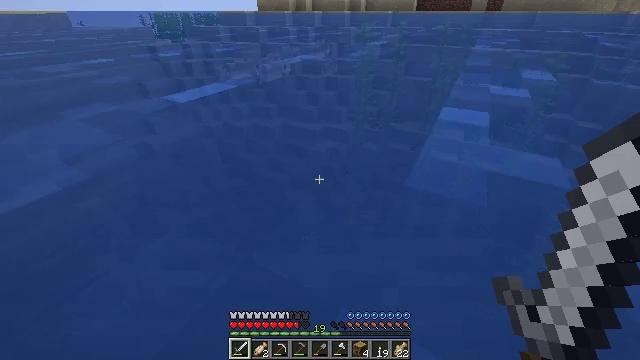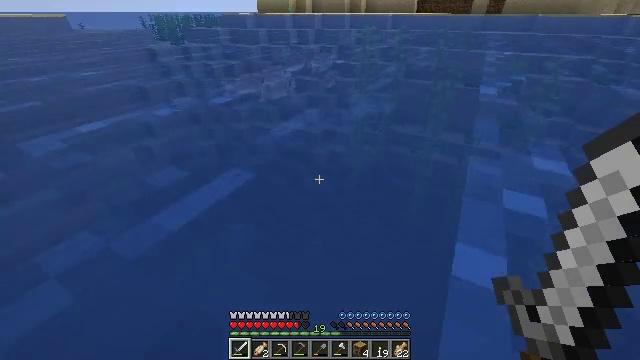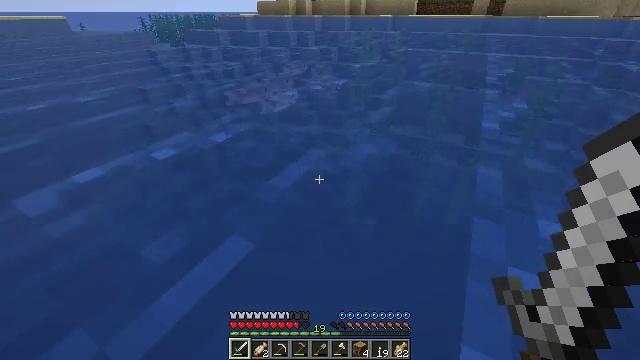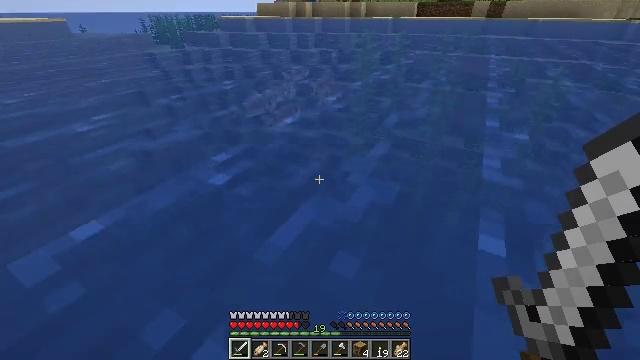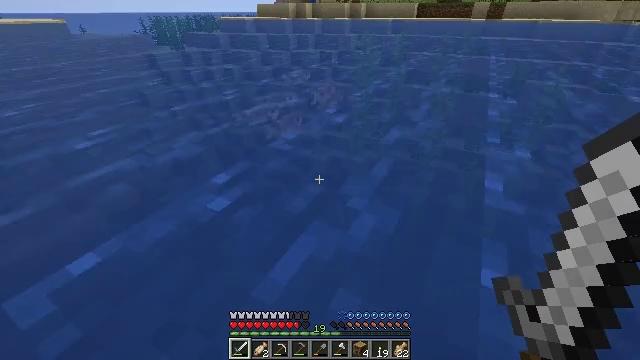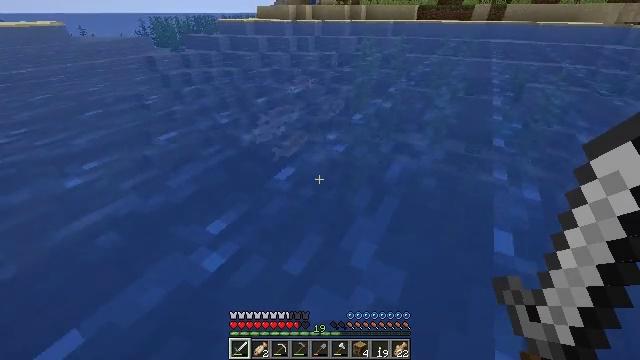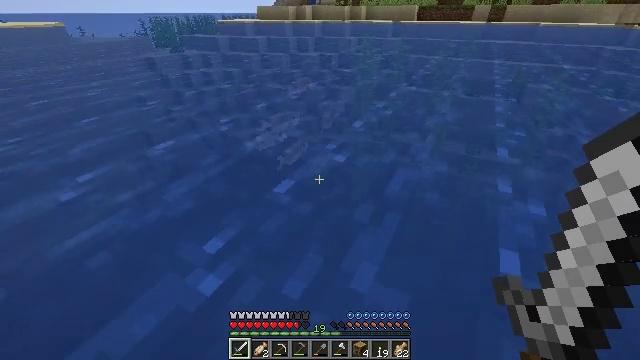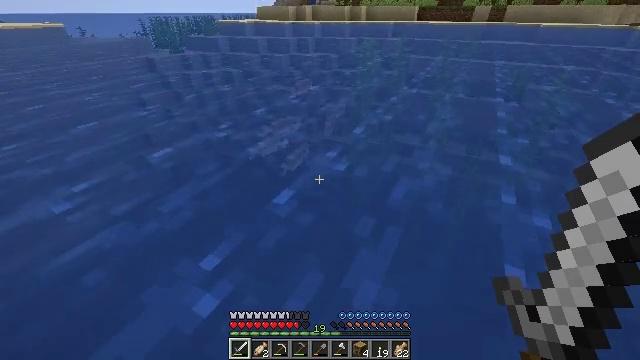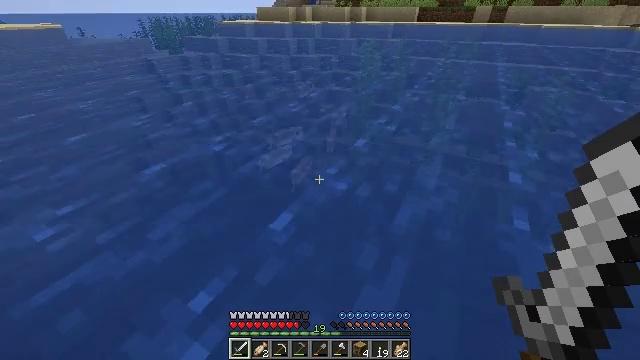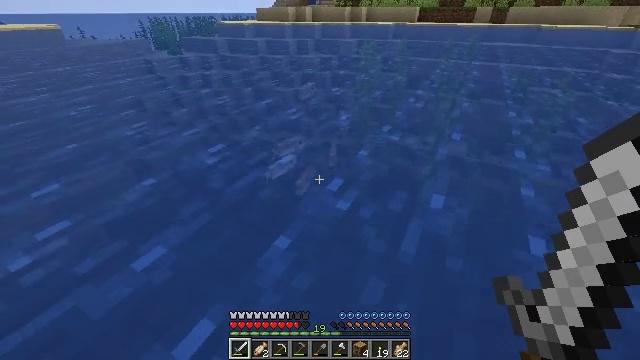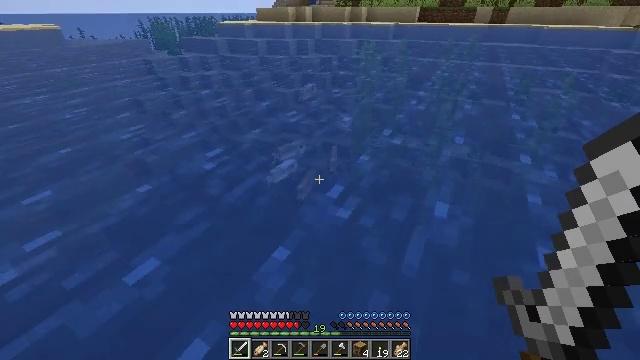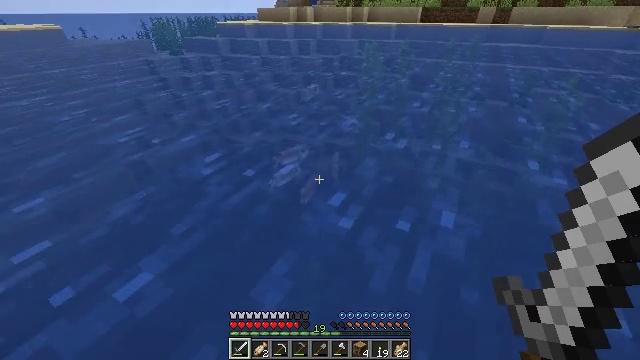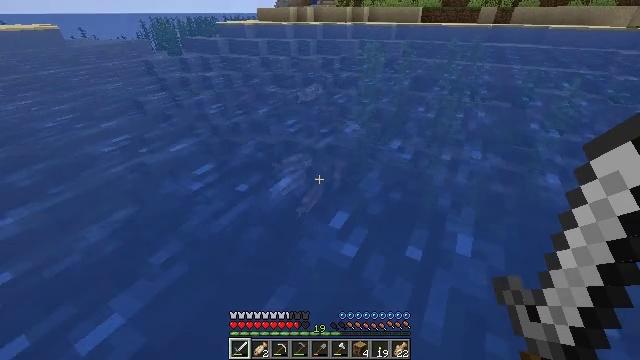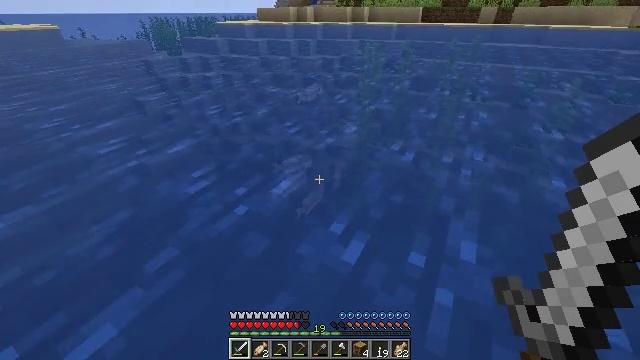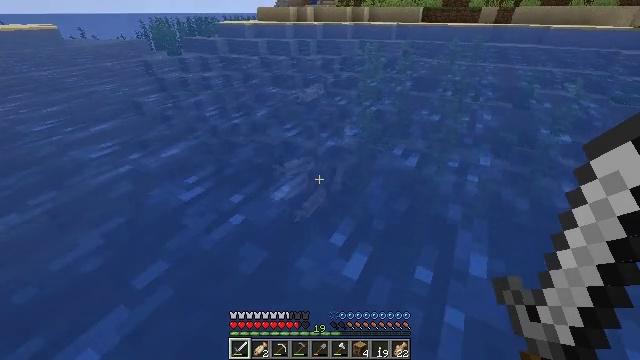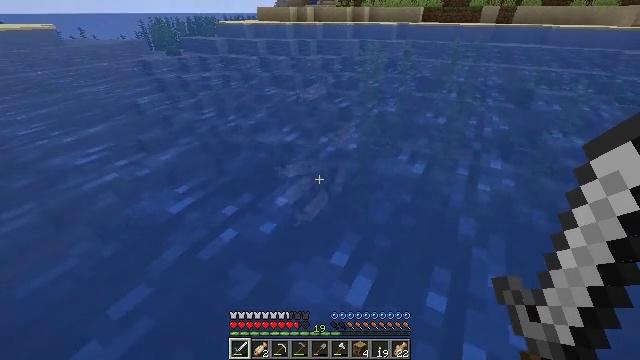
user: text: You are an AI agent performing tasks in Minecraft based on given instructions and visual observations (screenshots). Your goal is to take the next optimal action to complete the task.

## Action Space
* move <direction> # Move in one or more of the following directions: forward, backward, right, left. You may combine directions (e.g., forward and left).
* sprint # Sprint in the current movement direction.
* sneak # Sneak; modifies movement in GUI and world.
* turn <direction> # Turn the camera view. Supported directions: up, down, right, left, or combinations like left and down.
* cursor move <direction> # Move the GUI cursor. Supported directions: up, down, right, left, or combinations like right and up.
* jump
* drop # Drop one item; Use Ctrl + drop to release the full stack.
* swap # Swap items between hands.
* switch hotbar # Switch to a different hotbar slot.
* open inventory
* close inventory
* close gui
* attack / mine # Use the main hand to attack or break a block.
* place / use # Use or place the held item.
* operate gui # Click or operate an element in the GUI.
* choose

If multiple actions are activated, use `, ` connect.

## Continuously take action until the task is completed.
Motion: motion action
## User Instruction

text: Kill mobs in water.
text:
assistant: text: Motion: move forward, jump
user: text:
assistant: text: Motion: move forward, jump
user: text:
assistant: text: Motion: move forward, jump
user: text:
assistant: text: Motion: move forward
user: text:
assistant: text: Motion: move forward
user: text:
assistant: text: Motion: move forward
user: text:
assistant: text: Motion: move forward
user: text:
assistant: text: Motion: move forward
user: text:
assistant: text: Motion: move forward
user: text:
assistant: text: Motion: move forward
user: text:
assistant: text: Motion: move forward
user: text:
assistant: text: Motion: move forward
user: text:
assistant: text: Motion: move forward
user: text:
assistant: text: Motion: move forward
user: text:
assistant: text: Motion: move forward
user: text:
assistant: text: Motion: move forward
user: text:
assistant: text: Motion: move forward
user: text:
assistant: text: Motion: move forward, turn down
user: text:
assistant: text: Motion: move forward, turn right and down
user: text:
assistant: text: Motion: move forward, turn down
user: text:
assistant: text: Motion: move forward
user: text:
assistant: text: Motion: move forward
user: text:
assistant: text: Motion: move forward
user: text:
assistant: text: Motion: move forward
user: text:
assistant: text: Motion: move forward
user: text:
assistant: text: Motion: move forward
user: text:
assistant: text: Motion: move forward
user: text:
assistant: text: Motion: move forward
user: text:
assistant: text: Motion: move forward
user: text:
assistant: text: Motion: move forward